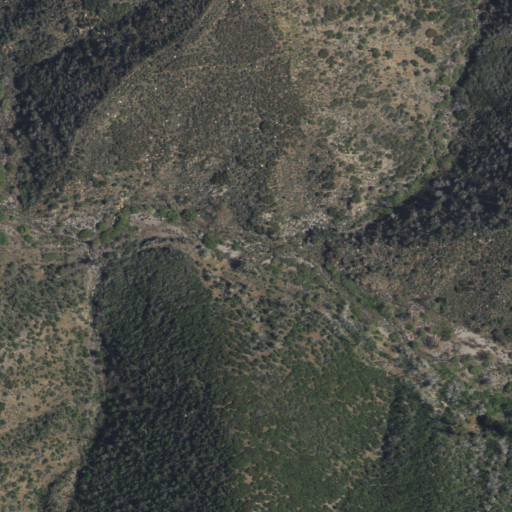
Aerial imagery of valley in California named Iron Canyon containing shrub and grassland